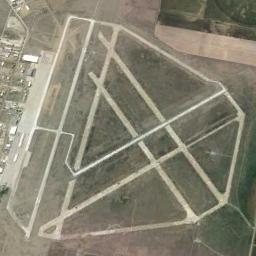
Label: airport